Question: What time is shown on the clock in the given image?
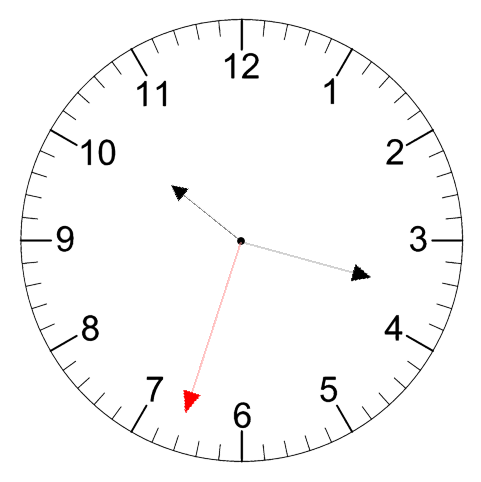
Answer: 10:17:33